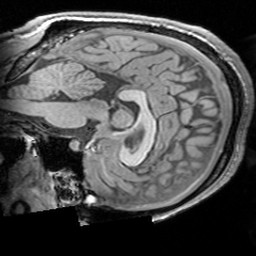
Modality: T1w
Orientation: sagittal
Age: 23
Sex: male
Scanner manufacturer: siemens
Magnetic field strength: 3 T
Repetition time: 1.63 s
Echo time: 0.00311 s